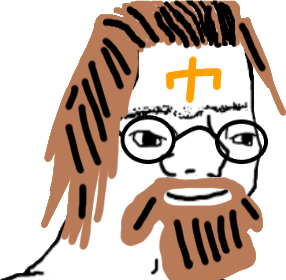
Label: 5_Zoomer